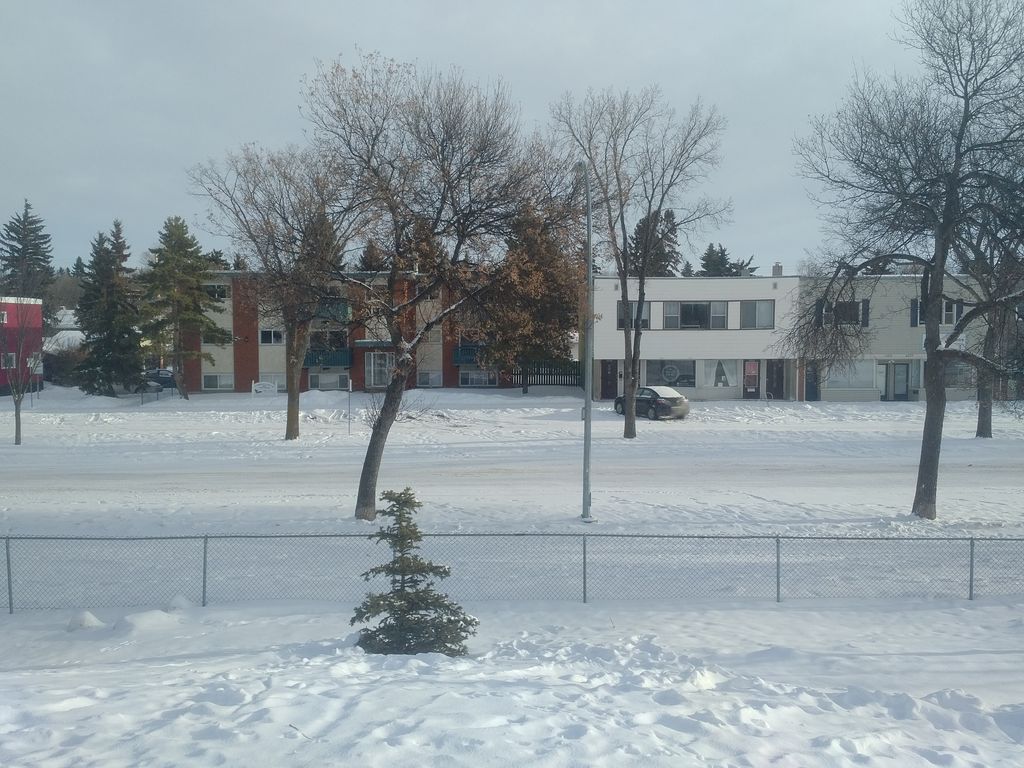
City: edmonton